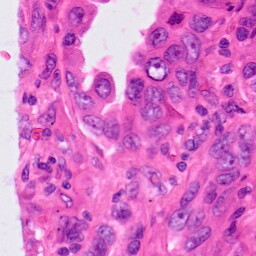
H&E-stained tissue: Lung